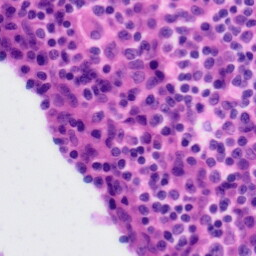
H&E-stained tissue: Tonsil